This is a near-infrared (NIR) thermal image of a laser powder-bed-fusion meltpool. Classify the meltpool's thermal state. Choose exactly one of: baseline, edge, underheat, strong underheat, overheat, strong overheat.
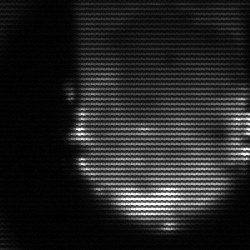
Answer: baseline